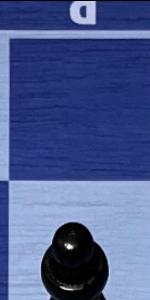
Label: Empty